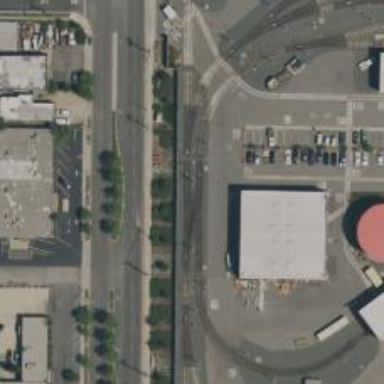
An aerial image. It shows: Light rail service yard with electrified contact lines.